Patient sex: M
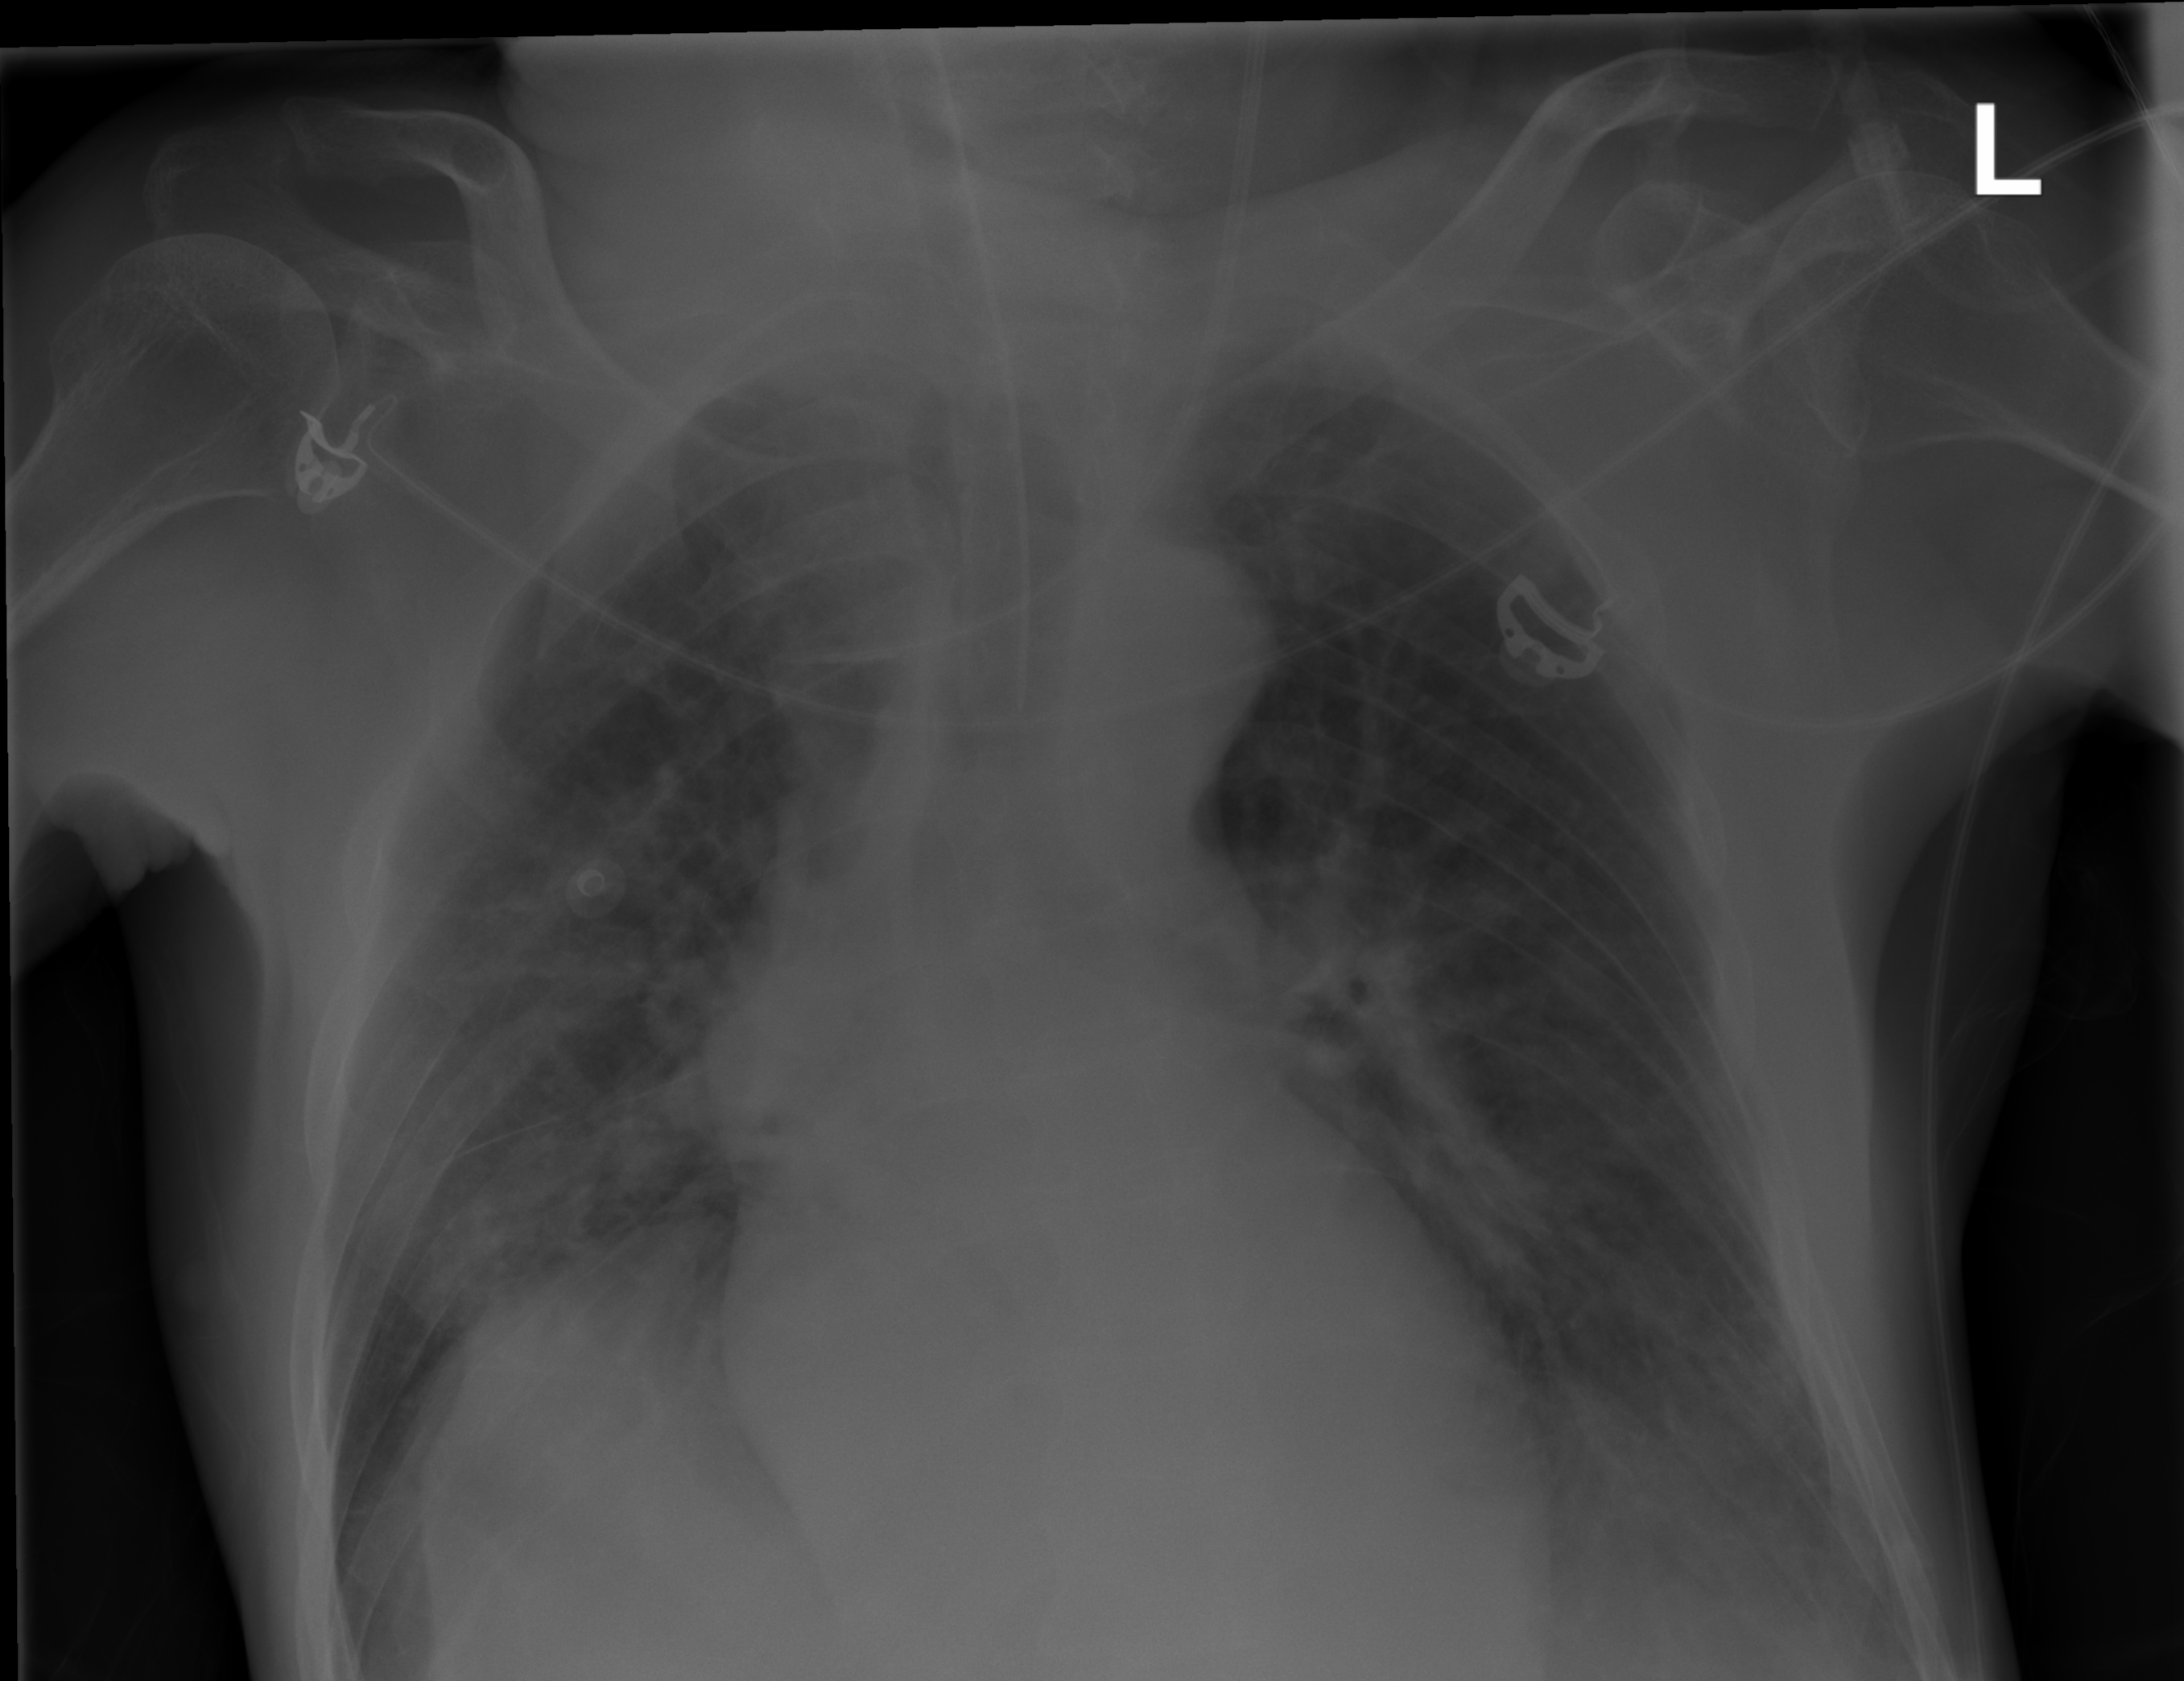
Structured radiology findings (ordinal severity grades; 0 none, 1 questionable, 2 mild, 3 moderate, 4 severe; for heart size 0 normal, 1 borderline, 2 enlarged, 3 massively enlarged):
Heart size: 0
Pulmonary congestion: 2
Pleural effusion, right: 0
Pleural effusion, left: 0
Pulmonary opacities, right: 2
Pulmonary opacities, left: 1
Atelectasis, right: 2
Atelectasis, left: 2